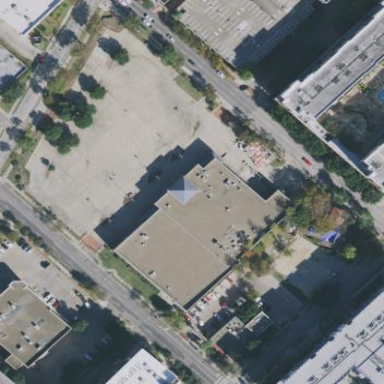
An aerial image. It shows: Retail area.